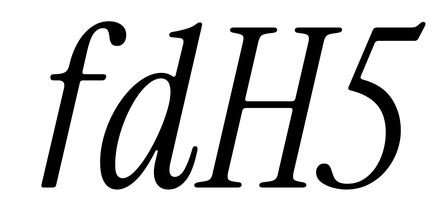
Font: InstrumentSerif-Italic